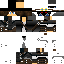
A male human skin with dark skin, wearing brown helmet dressed in a blue hoodie and brown pants, featuring a closed mouth.